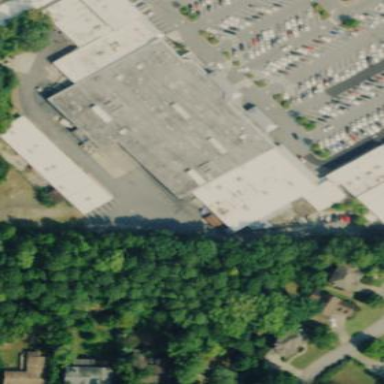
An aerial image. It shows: Supermarket building.